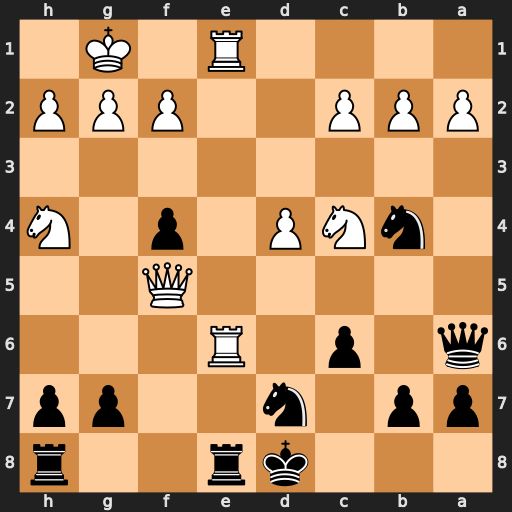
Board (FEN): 3kr2r/pp1n2pp/q1p1R3/5Q2/1nNP1p1N/8/PPP2PPP/4R1K1
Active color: b
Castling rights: -
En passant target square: -
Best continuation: Qxc4 Rxe8+ Rxe8 Qg5+ Nf6 Rxe8+ Kxe8